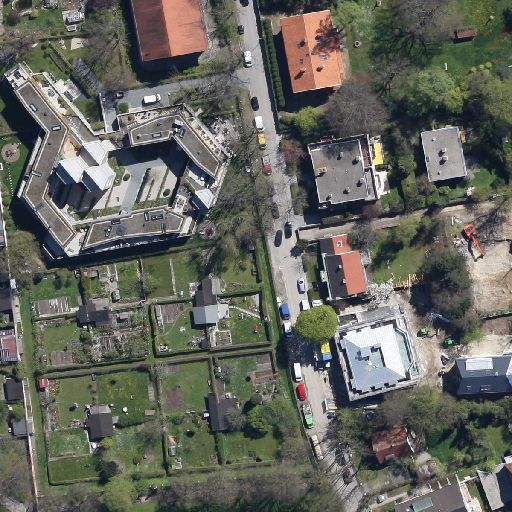
Referring expression: unpaved road